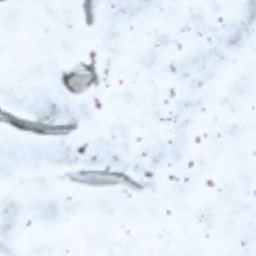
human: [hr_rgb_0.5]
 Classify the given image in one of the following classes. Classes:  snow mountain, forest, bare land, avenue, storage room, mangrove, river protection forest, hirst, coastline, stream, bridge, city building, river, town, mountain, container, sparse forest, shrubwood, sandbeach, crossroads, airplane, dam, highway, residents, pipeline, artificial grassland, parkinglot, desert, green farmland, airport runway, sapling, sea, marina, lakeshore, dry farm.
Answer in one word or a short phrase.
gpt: snow mountain